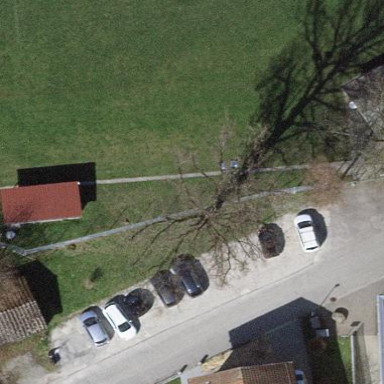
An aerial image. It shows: Parking area with fine gravel surface.